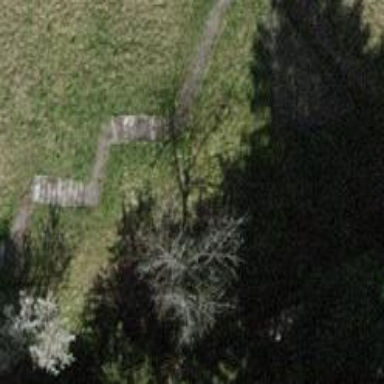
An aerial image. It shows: Road with steps.